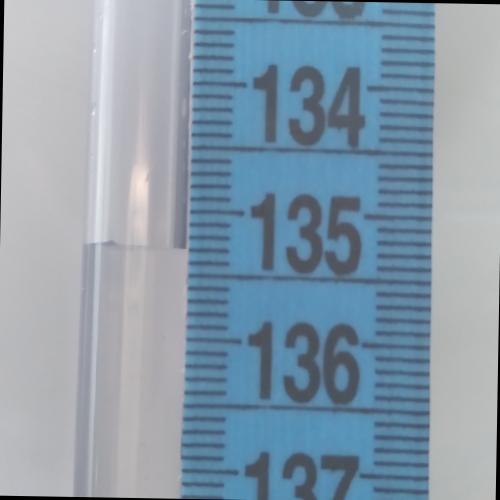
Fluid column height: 135.3 cm